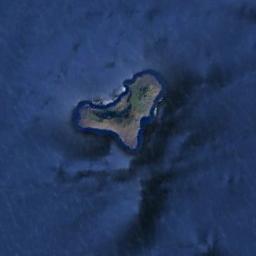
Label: island